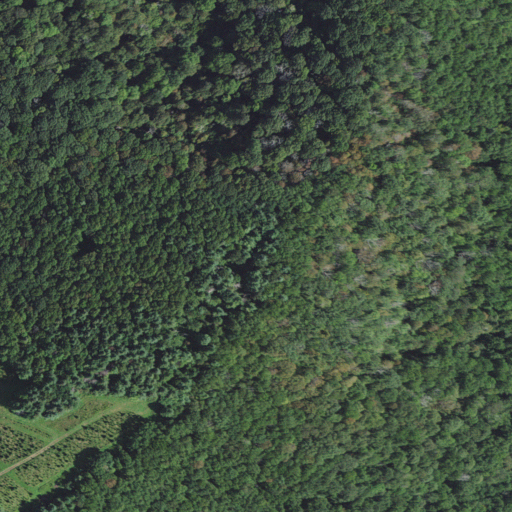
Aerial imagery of cliff(s) in North Carolina named High Point Cliff containing deciduous forest and mixed forest